Question: The image 1 is the screenshot of the app while image 2 is the original image. The original image is in the Asset file of Xcode. As you can see, the design in the image is appearing differently than the original image. I have researched about it, it seems as the compression on Xcode is making the change, but how a compression can change the image this way? I have selected "Render As" - "Original image" and "Compression" - "Lossless" in the image asset but it didn't help.
<URL>

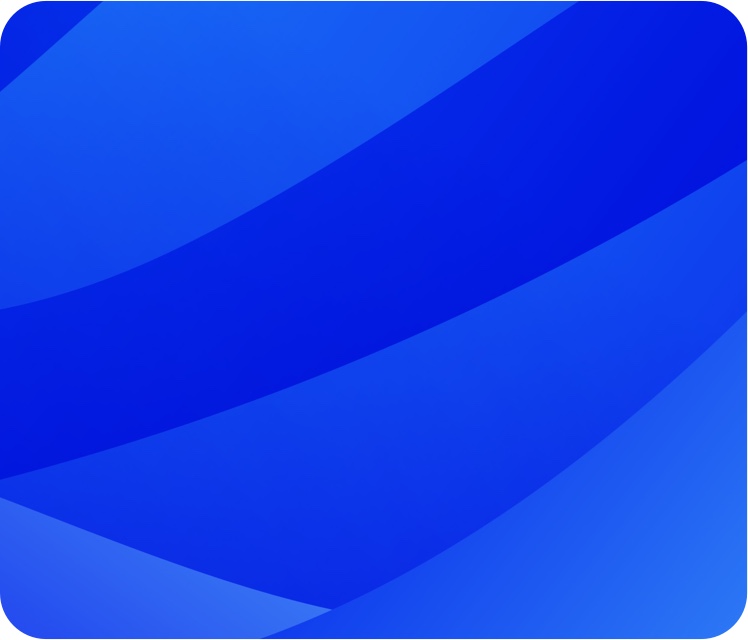
Answer: Looks like you have issue with the image view stretching property.
Set the stretching value to default. That is
X: 0 Y: 0
Width: 1 Height: 1
<URL>